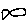
Label: fish